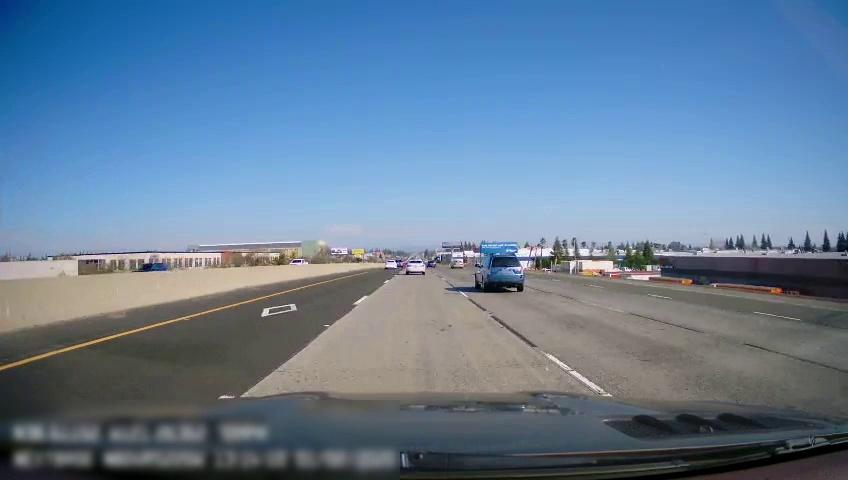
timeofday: Day
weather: Sunny
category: Vehicles | SUV
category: Vehicles | Truck
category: Drivable Space
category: Vehicles | Car
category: Vehicles | SUV
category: Vehicles | Car
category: Vehicles | Car
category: Lanes | Alternate Lane
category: Lanes | Alternate Lane
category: Lanes | Current Lane
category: Lanes | Current Lane
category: Lanes | Alternate Lane